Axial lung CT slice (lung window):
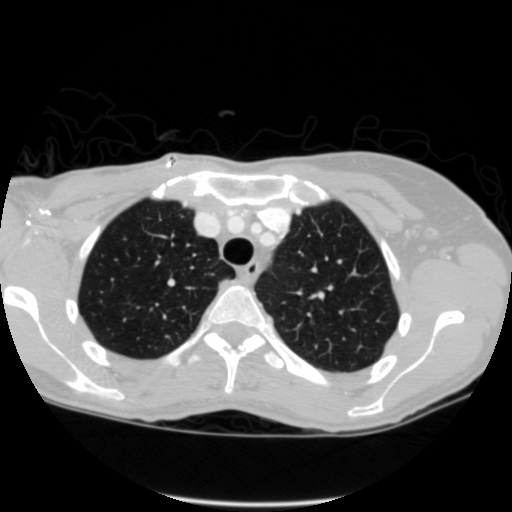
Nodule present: no